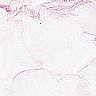
Metastatic tissue present: no